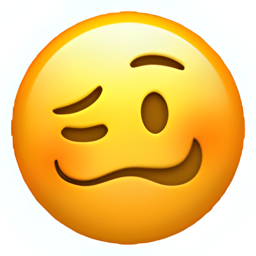
Name: face with uneven eyes and wavy mouth
Emoji: 🥴
Group: Smileys & Emotion
Sub-group: face-unwell